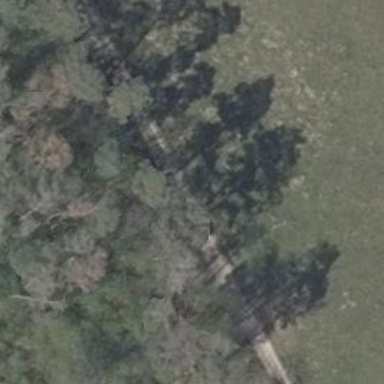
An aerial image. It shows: Track with grade3 tracktype.